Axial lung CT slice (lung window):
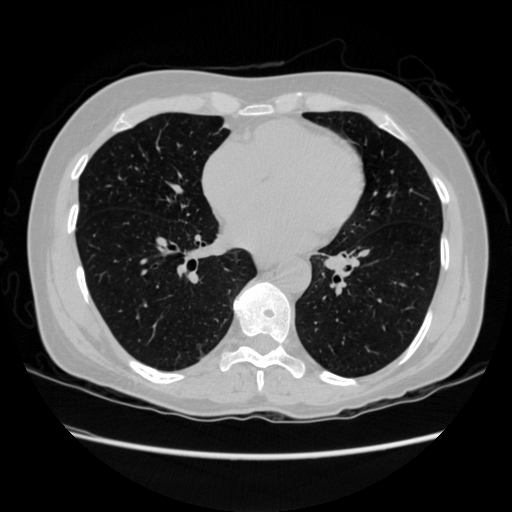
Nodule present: no